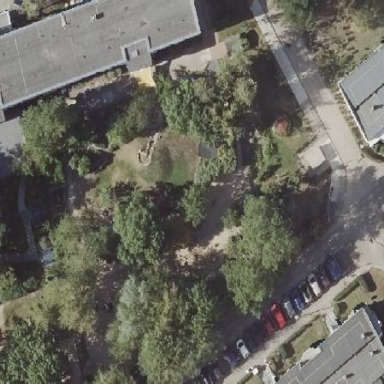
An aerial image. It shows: Kindergarten.